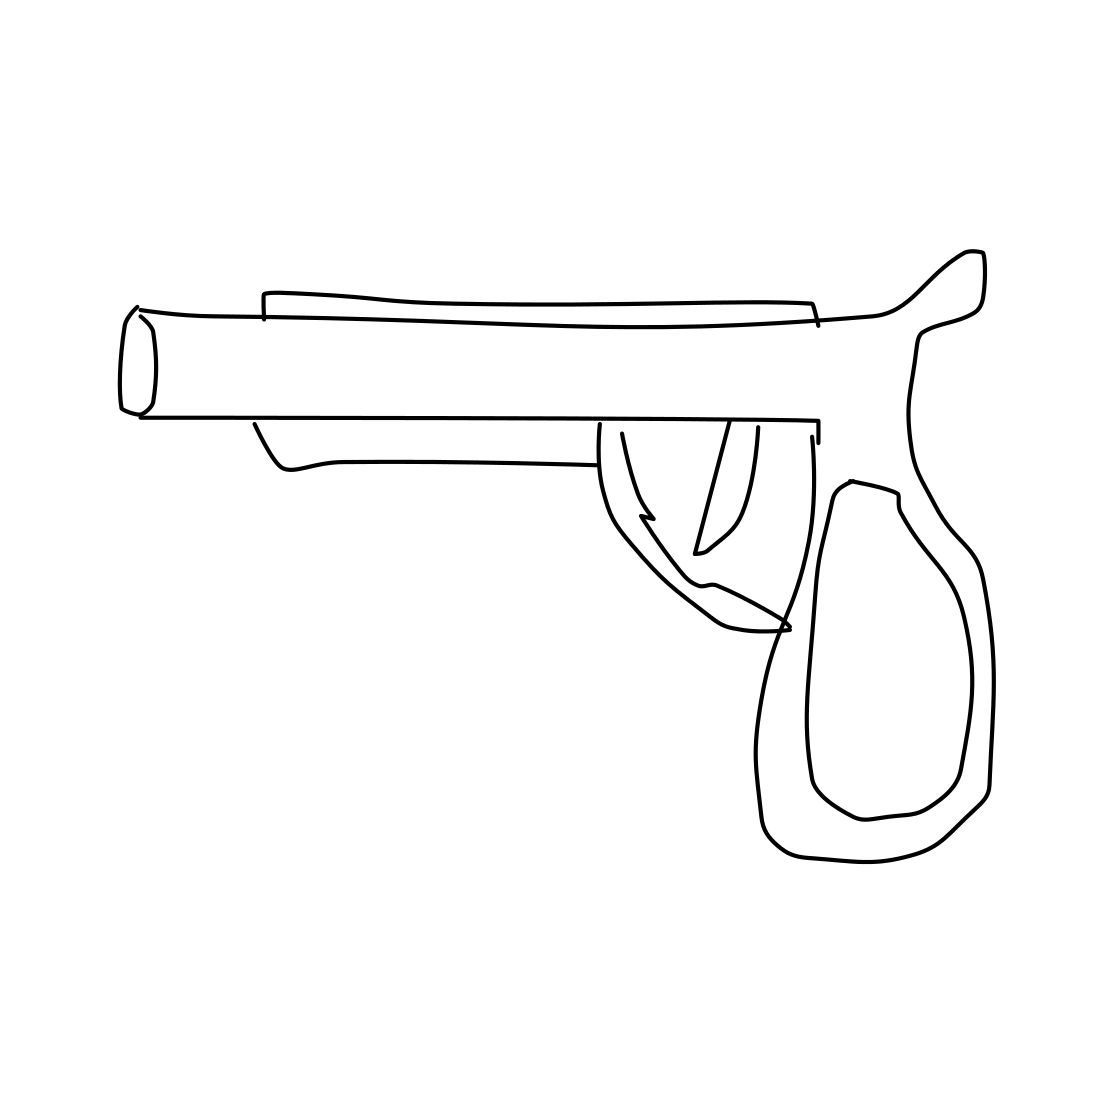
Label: rifle